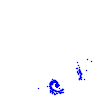
Particle: pion